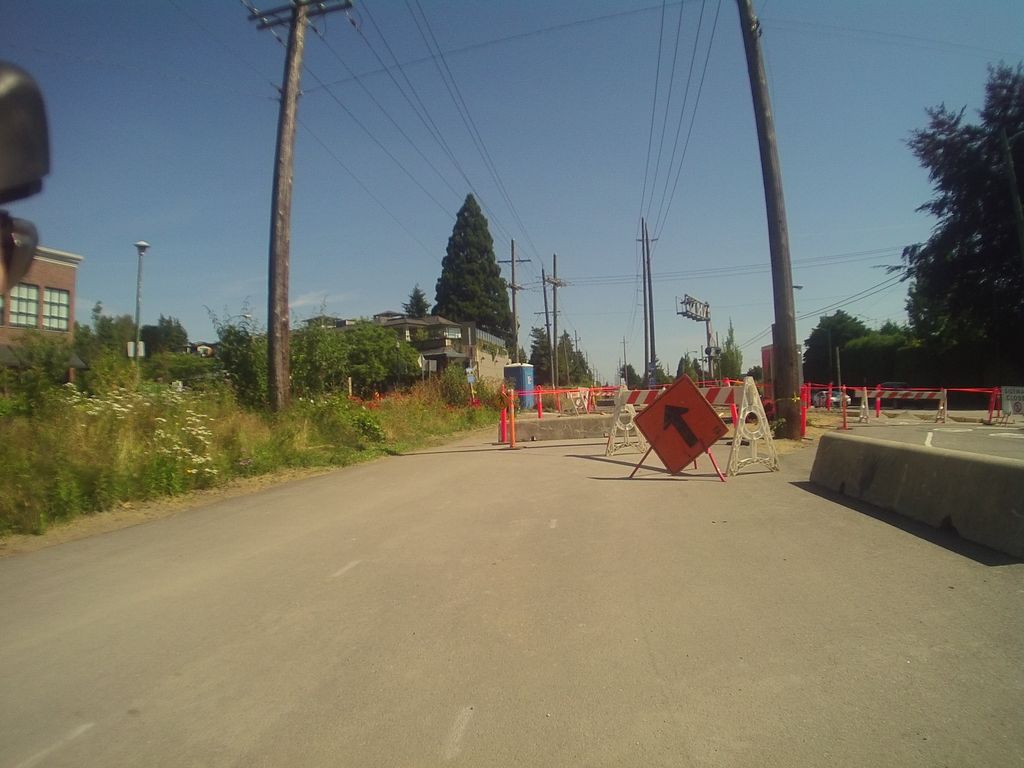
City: vancouver